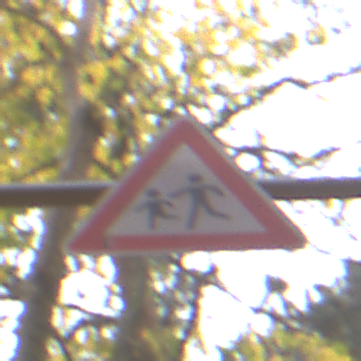
Verkehrszeichen: KinderRechts
Umgebung: Outdoor, Nature
Tageszeit: MorningAfternoon
Wetter: Overcast
Licht: Natural
Jahreszeit: Autumn
Kontrast: LowContrast